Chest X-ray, PA view. Patient: 57 years old, sex M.
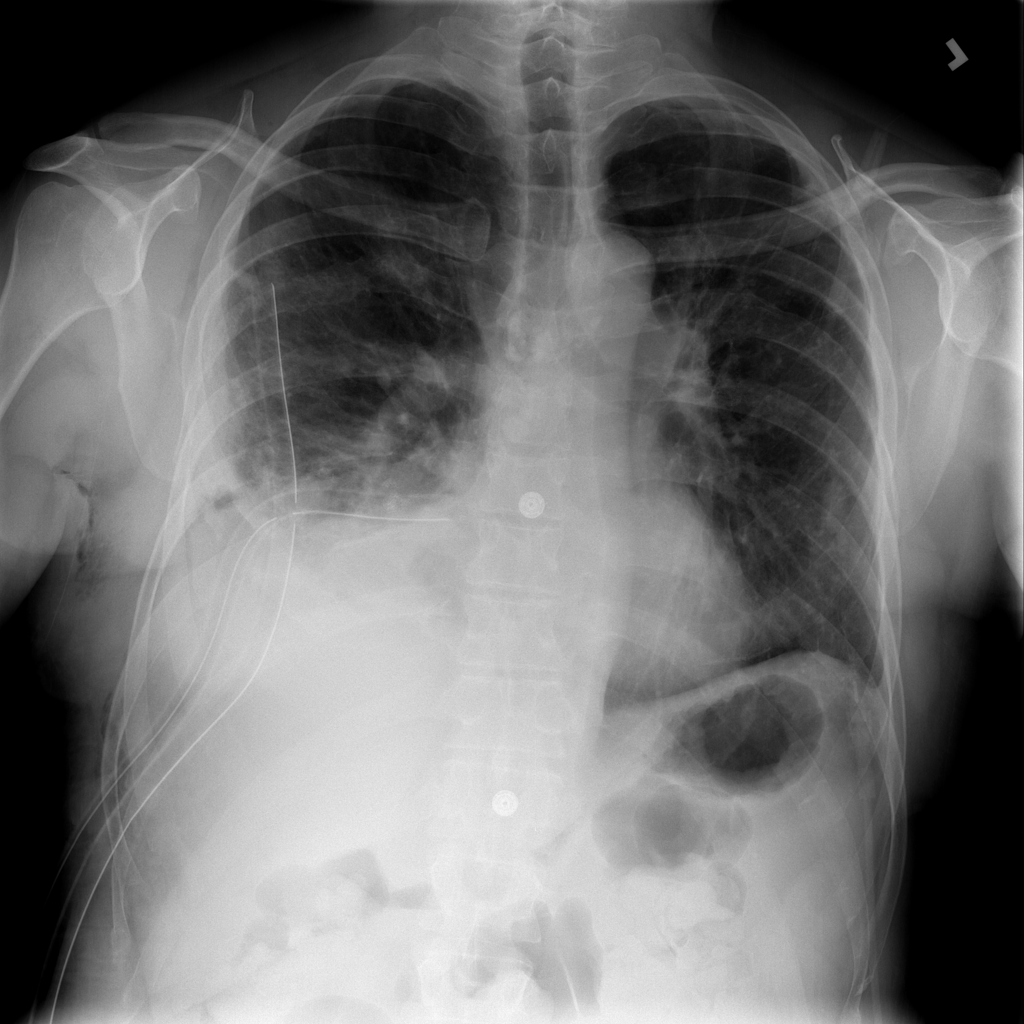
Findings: Infiltration